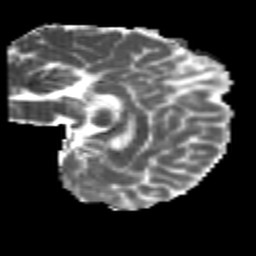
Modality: MD
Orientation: sagittal
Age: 21
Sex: female
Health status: healthy
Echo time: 0.074 s